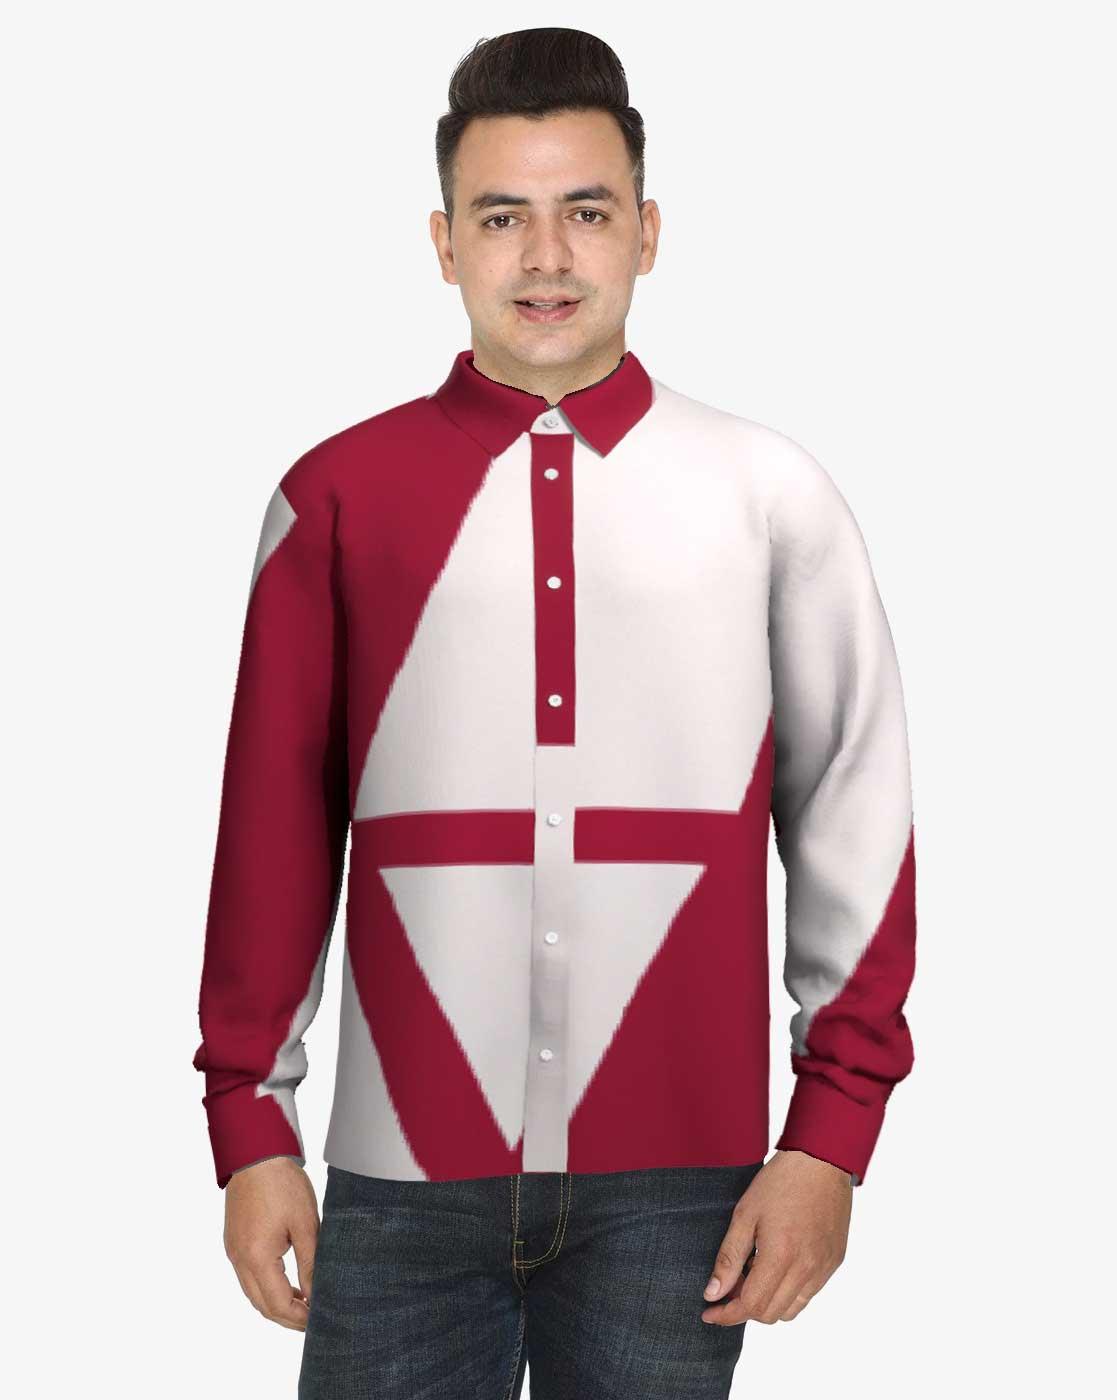
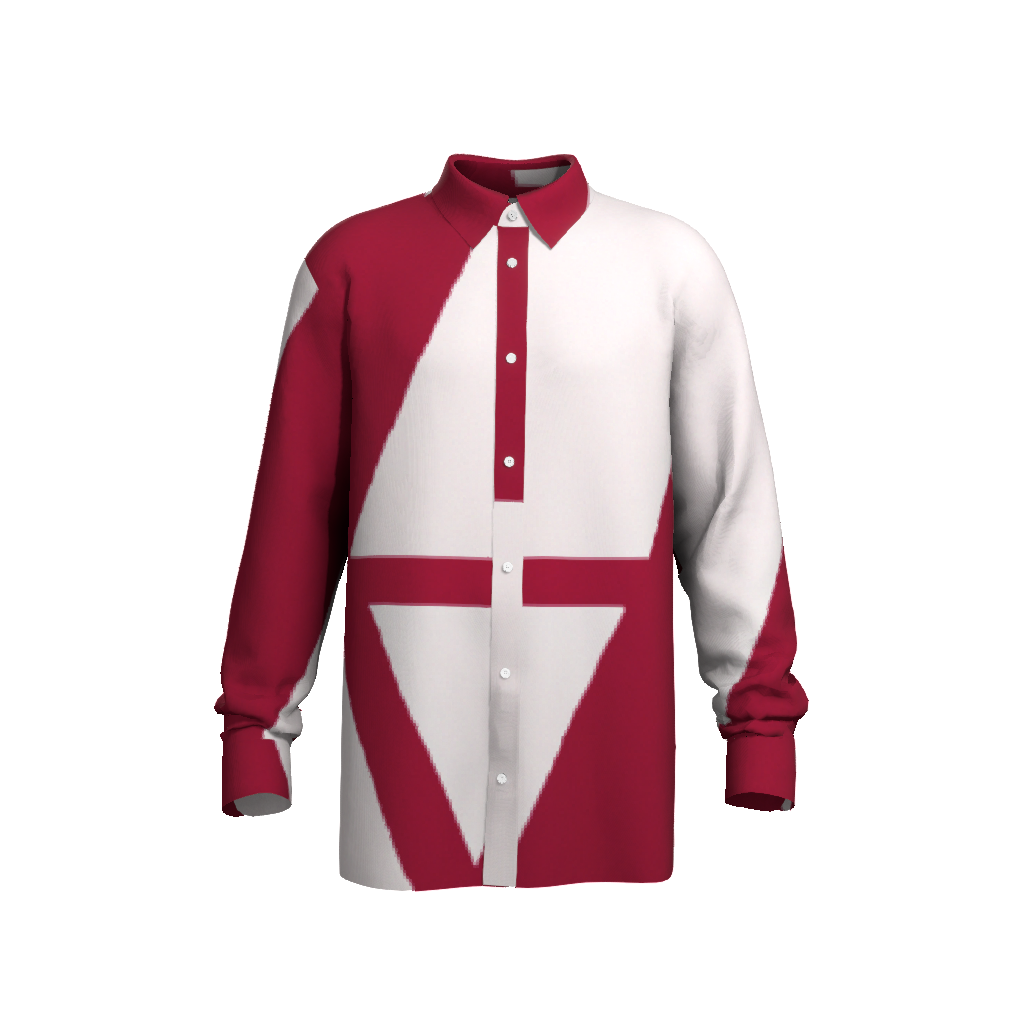
Clothing description: red white aussie flag button up tee